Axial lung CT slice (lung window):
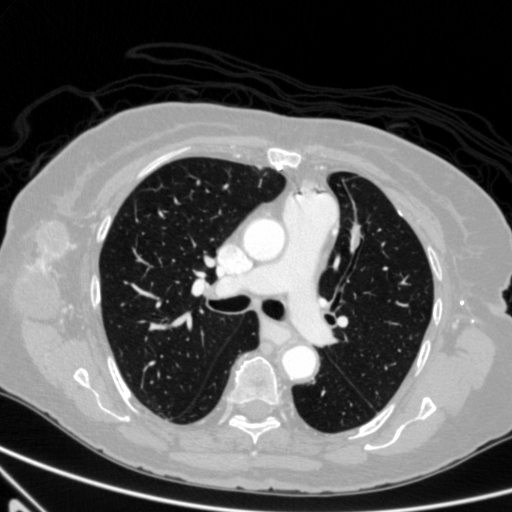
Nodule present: yes
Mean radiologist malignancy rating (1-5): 4